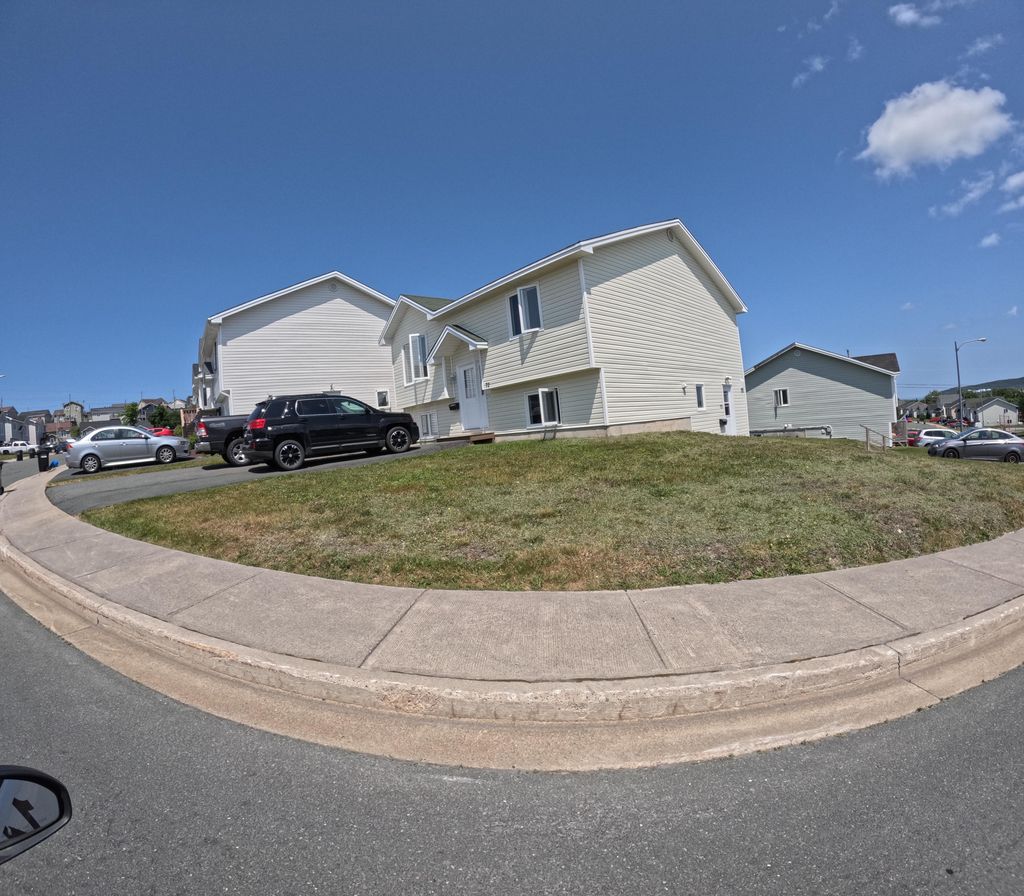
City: st_johns